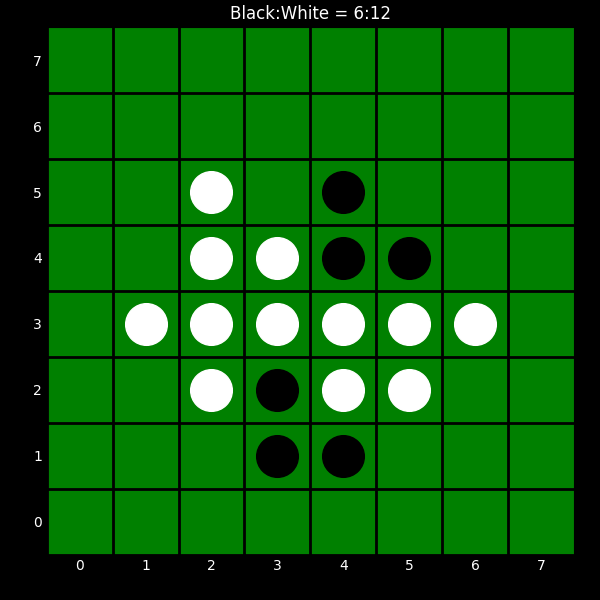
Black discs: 6
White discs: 12